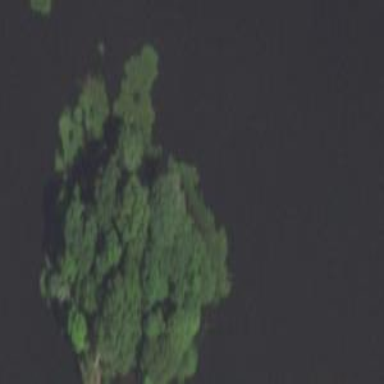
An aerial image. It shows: Island covered in forest.